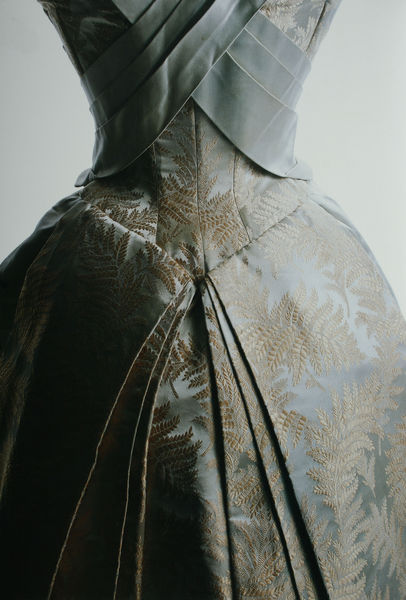
Titel: Ballkleid (Detail)
Künstler: Rouff
Standort: Kyoto (Japan)
Institution: Kyoto Costume Institute
Schlagwörter: blau, blätter, schatten, weiß, gelb, grün, ocker, ausschnitt, blume, blumen, brust, busen, frau, grau, hell, kleid, licht, rücken, türkis, dame, mode, muster, ornament, rock, schleife, falten, silber, weit, zweige, figur, gold, stickerei, stoff, blatt, pflanze, pflanzen, seide, ranken, hellblau, schärpe, taille, brüste, japan, rückenansicht, hellgrün, falte, detail, schmal, büste, floral, robe, farn, edel, naht, abendkleid, foto, hüften, eng, schnitt, scherpe, brokat, damast, puppe, ranke, farbfoto, hüfte, korsett, sammlung, gestickt, golden, gewebe, gülden, bänder, textil, design, taft, lady, tailliert, ausgestellt, seidenstoff, europa, schösschen, blattmotiv, nähte, damenmode, kyoto, laufsteg, designer, frauenmode, modellkleid, schneider, eng anliegend, textilstoff, gebügelt, farnblätter, plissée, kyotot, schilfgrün, farnkraut, hüftbetont, mueseum